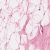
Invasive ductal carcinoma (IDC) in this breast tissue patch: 0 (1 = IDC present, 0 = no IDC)